Interaction volume radius: 5 \u00c5
Interaction volume height: 25 \u00c5
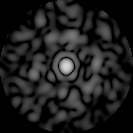
Disorder parameter: 0.8655